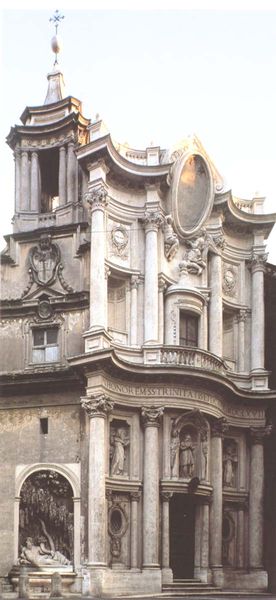
Titel: S. Carlo alle Quattro Fontane in Rom
Künstler: Francesco Borromini
Standort: Rom, S. Carlo alle Quattro Fontane (EU - I - Latium)
Schlagwörter: kirchturm, ausschnitt, fenster, geschwungen, laterne, marmor, säulen, gebäude, architektur, barock, spiegel, kirche, stehend, renaissance, oval, turm, balkon, bogen, fassade, italien, figuren, treppe, treppen, detail, stufen, liegend, foto, fotografie, eingang, erker, nische, komposit, medaillon, glockenturm, kirch, kreuz, balustrade, schwarz-weiß, gebogen, kapitelle, rom, portal, wappen, skulpturen, nischen, außenansicht, gliederung, andreaskreuz, borromini, hochbarock, schwarz-weiß-fotografie, ekirche, kirhc, neoklassizismzs, korinthsich